Question: this may seem very easy to solve, but the complication I'm having is that I have a table per hierarchy to store all of the entities and I'm not able to create the relationships over the same table. Here is what I have in the DB and classes:

I have just one table named BaseObject with an ID, name and type. I will create two classes for those entities stored in there. Master and Component. The type column is the discriminator. I have another table to store the relationships between both: A master can have many components and a component also can have many other components.
This is the code I have for the classes:
'''
public partial class BaseObject
{
public BaseObject()
{
}
public System.Guid ID { get; set; }
public string Name { get; set; }
public Nullable<int> Type { get; set; }
}
public class MasterObject : BaseObject
{
public virtual ICollection<ComponentObject> Components { get; set; }
public MasterObject()
{
this.Components = new List<ComponentObject>();
}
}
public class ComponentObject : BaseObject
{
public virtual ICollection<MasterObject> MasterObjects { get; set; }
public ComponentObject()
{
this.MasterObjects = new List<MasterObject>();
}
}
'''
And these are the mappings:
'''
public class BaseObjectMap : EntityTypeConfiguration<BaseObject>
{
public BaseObjectMap()
{
// Primary Key
this.HasKey(t => t.ID);
// Table & Column Mappings
this.ToTable("BaseObject");
this.Property(t => t.ID).HasColumnName("ID");
this.Property(t => t.Name).HasColumnName("Name");
//configure the inheritance in here
this.Map<MasterObject>(m => m.Requires("Type").HasValue(1));
this.Map<ComponentObject>(m => m.Requires("Type").HasValue(2));
}
}
public class MasterObjectMap : EntityTypeConfiguration<MasterObject>
{
public MasterObjectMap()
{
this.HasMany<ComponentObject>(t => t.Components)
.WithMany(t => t.MasterObjects)
.Map(c =>
{
c.ToTable("ObjectComponents");
c.MapLeftKey("ComponentObjectID");
c.MapRightKey("BaseObjectID");
});
}
}
public class ComponentObjectMap : EntityTypeConfiguration<ComponentObject>
{
public ComponentObjectMap()
{
this.HasMany<MasterObject>(t => t.MasterObjects)
.WithMany(t => t.Components)
.Map(m =>
{
m.ToTable("ObjectComponents");
m.MapLeftKey("BaseObjectID");
m.MapRightKey("ComponentObjectID");
});
}
}
'''
The thing is that when quering the DB, I can get a Master by accessing the DBSet Masters, but the Component collection always gives a non-sense exception saying that "Problem in mapping fragments starting at line 6:Condition member 'BaseObject.Type' with a condition other than 'IsNull=False' is mapped. Either remove the condition on BaseObject.Type or remove it from the mapping."
I don't understand what's happening. Of course if the classes where pointing each to a table, this would be very easy, but I suspect that is the root of my problem.
Also, I'm just starting with EF. I wanted to create the classes based on my existing DB that I wouldn't like to modify at all. Unless it's really needed. Please guide me if what I'm trying to do is right or wrong, or what should I do first to fully implement EF on this project that is currently using NHibernate.
Any help here? Thanks
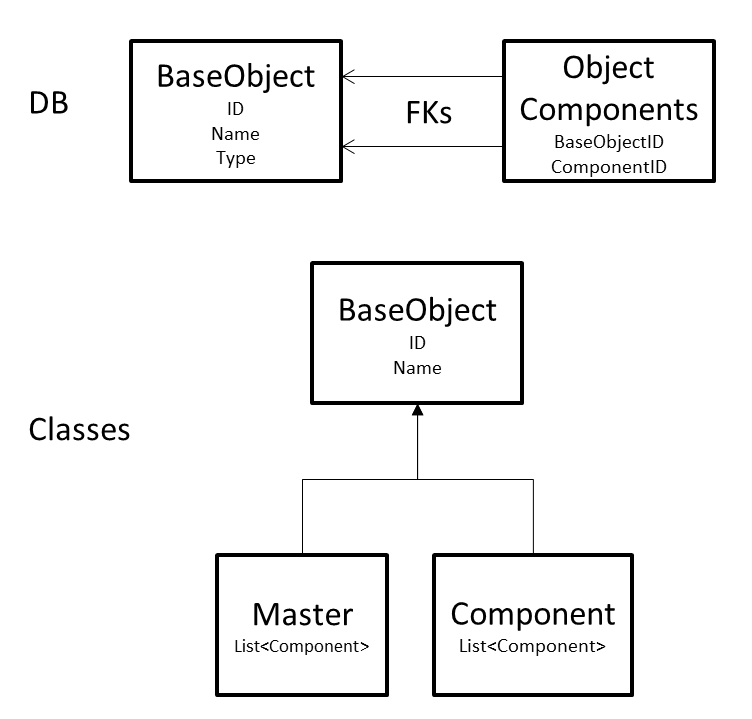
Answer: Finally I found the issue thanks to this answer: <URL>
The problem is in the mapping of the Base class. When using a base class and a discriminator to get the children classes, the discriminator MUST NOT BE a property in neither instance. Just removed the discriminator as property and it worked fine. In my example, column 'Type' is the discriminator.
Hope this helps to someone else.